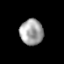
Tissue: prostate
Cell type: Fibroblasts
Senescence score: 0.8651
Nuclear area (px): 590
Mean DAPI intensity: 162.797